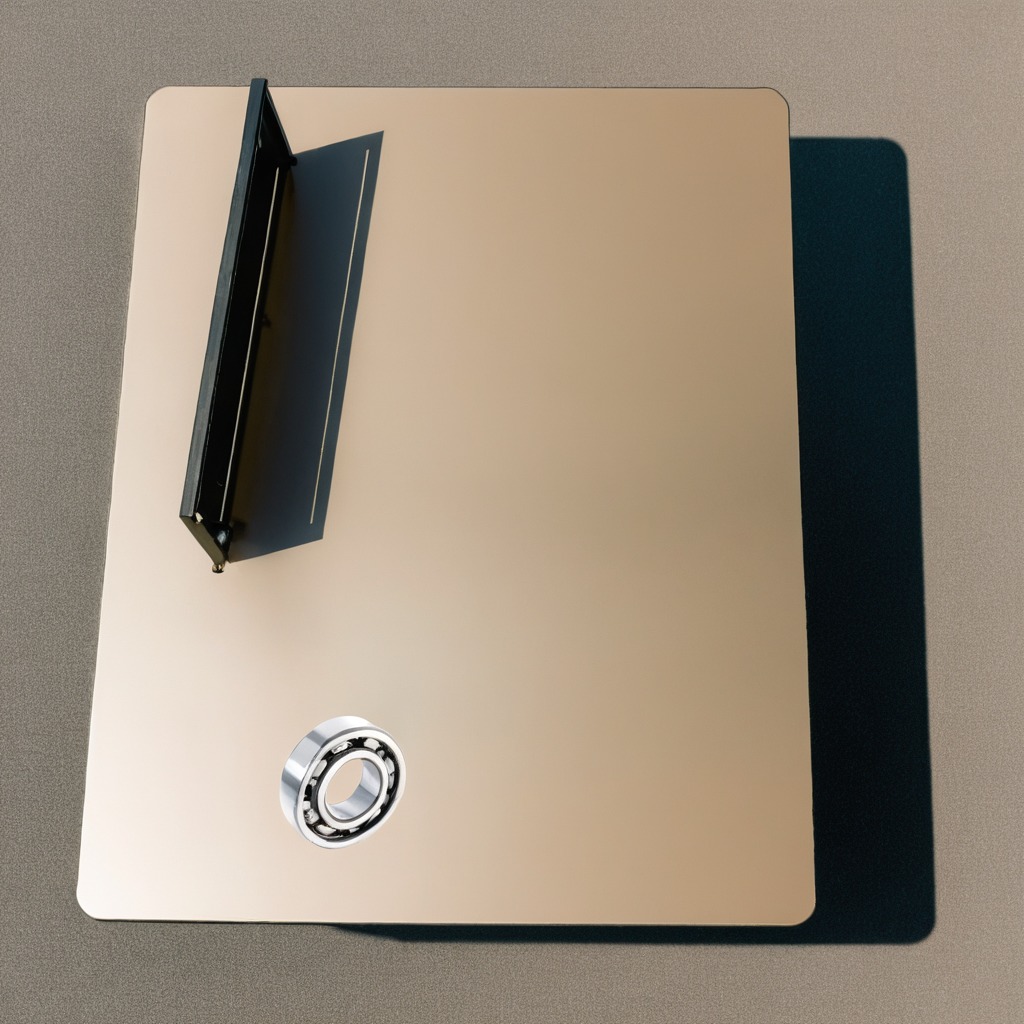
A metal ball bearing is lying on the table.